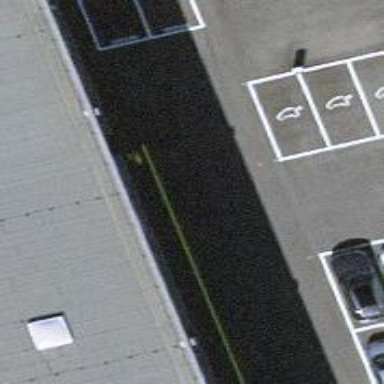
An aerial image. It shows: Road serving as parking aisle.